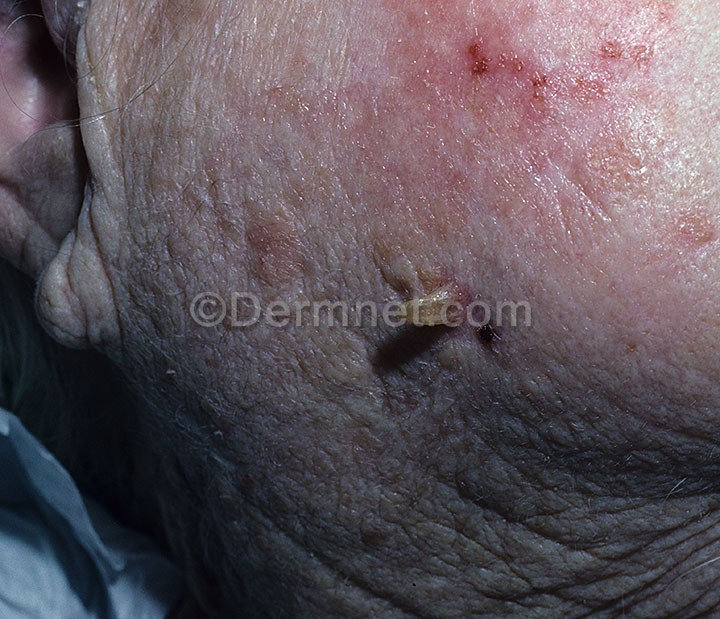
Disease: Actinic Keratosis Basal Cell Carcinoma and other Malignant Lesions